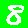
Digit: 8